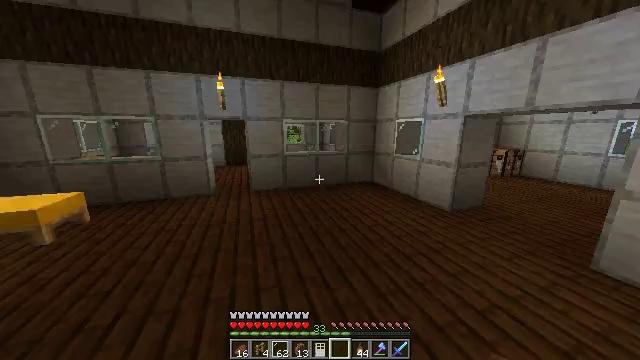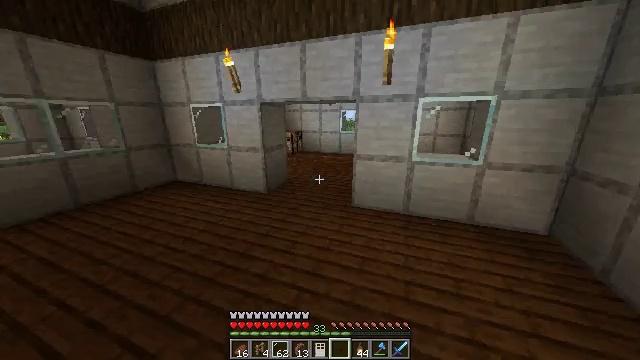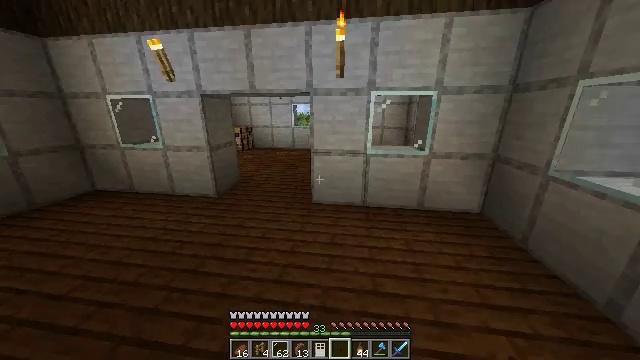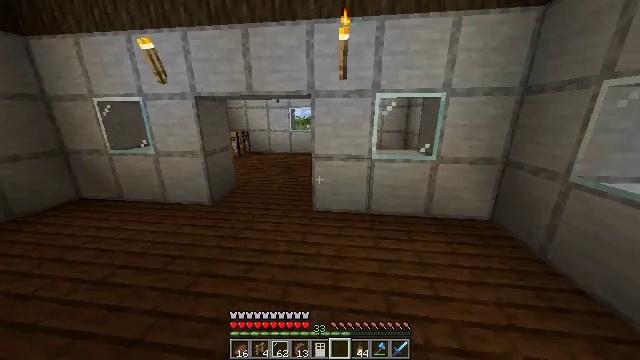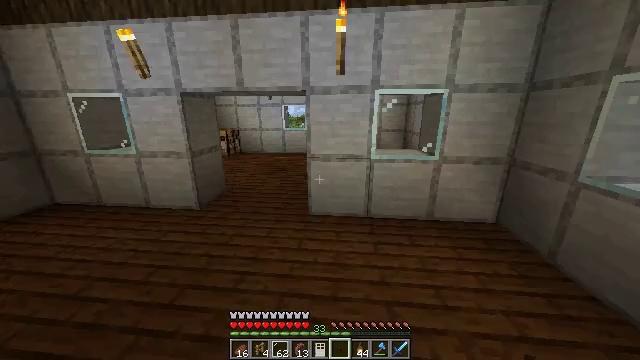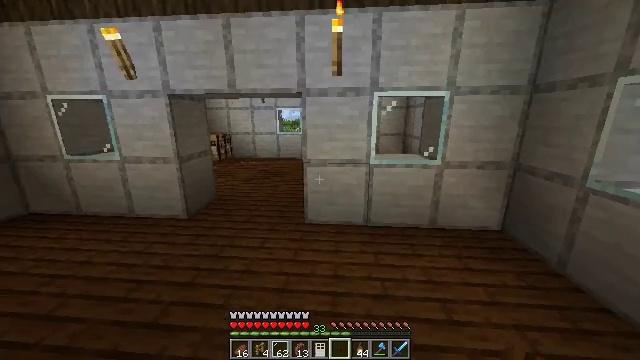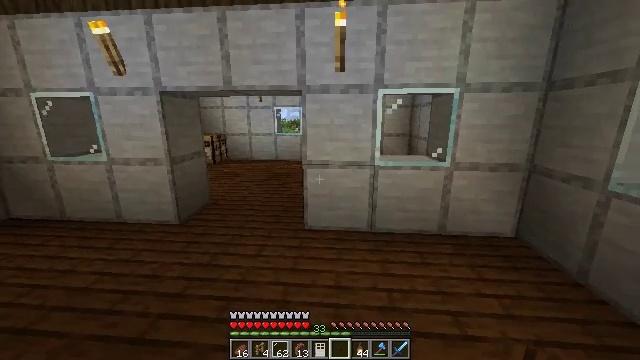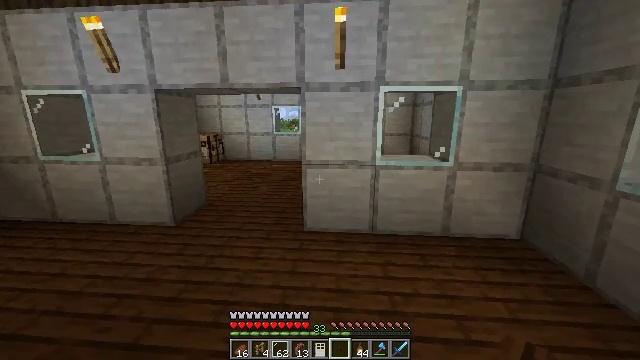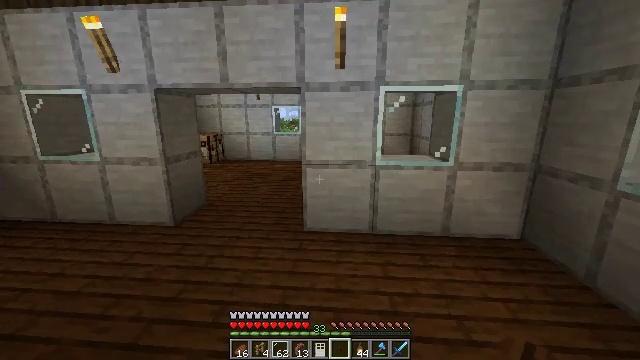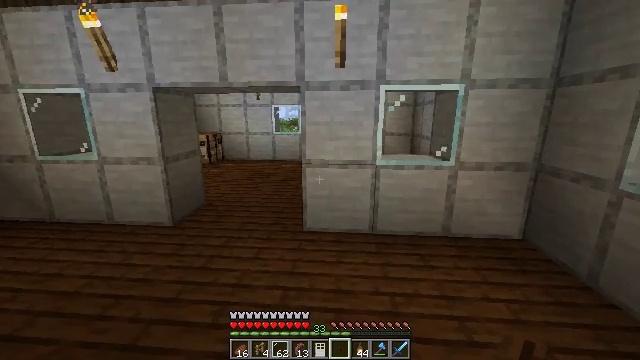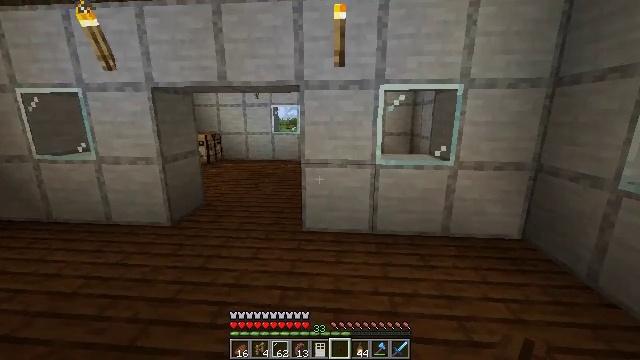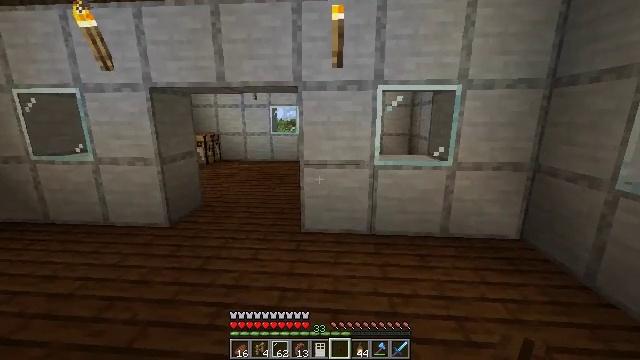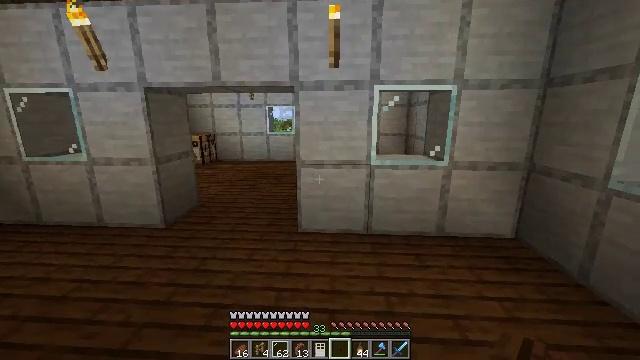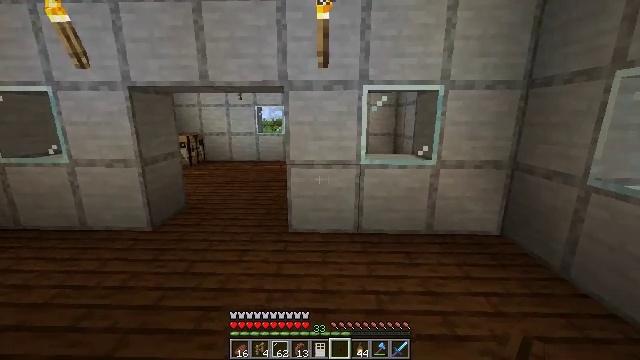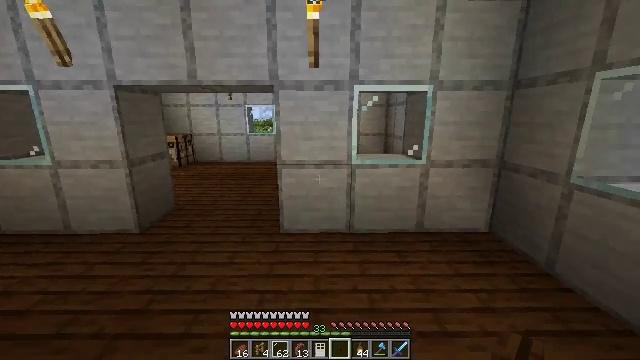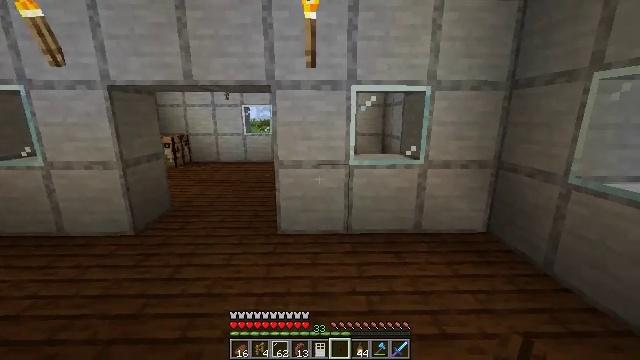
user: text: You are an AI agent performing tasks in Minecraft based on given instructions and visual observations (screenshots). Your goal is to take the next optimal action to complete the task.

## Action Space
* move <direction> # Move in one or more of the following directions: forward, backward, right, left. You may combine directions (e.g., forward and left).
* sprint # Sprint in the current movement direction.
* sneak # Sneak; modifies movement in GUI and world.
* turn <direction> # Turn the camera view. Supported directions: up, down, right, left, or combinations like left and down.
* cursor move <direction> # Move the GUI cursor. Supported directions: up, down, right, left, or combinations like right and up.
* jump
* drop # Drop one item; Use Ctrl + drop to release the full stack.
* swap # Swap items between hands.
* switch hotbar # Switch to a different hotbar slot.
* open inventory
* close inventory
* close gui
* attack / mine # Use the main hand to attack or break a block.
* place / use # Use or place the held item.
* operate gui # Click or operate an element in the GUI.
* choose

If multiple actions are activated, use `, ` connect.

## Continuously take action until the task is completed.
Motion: motion action
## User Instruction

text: Assemble a heavy weighted pressure plate with the crafting table.
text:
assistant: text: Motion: move forward, sprint
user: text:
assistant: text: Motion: move forward, sprint, turn right and down
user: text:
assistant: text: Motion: turn right
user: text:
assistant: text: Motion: turn right
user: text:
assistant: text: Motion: turn right and up
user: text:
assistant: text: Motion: no_op
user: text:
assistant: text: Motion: no_op
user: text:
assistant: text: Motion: no_op
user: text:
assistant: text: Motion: no_op
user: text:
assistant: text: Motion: no_op
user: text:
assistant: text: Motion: no_op
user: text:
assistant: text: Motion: no_op
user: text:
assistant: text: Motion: turn right
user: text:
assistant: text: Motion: turn right
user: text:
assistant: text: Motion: move forward
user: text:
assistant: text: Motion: move forward
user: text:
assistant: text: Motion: move forward
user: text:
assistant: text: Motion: move forward
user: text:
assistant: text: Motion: move forward
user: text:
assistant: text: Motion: move forward, turn right
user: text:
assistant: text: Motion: move forward
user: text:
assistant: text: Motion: move forward, sprint, turn right and down
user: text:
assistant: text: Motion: move forward, sprint, turn right and down
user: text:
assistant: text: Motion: move forward, sprint
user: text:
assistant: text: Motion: move forward, sprint, turn left
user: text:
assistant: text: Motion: move forward, turn left
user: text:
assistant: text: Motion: move forward, turn left and up
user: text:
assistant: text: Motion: move forward, turn left
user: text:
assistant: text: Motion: move forward, sprint, turn left
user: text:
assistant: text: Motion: move forward, sprint